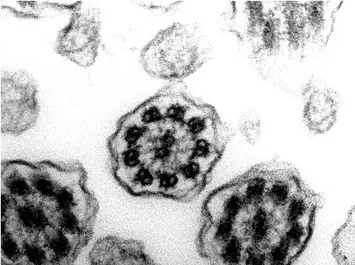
Transmission electron microscopy (EM) of representative nasal epithelium cilia from patient #4 with primary ciliary dyskinesia caused by demonstration of cilia lacking of lacking outer dynein arms.
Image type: pathology (pas)